Question: I would like to display a tooltip with item name when user hover over the image item. The items are shown inside a grid with scrollbar (class="itemGrid" and item itself is class="itemOnGrid").
I've tried many solutions over the internet, however I'm learning about CSS now and I could not solve my problem.
'''
<body>
<center>
<h1>TIBIA SET BUILDER</h1>
<div id='instructions'>
<p>Lorem ipsum dolor sit amet, consectetur adipiscing elit. Etiam vitae varius lorem. Sed in volutpat orci, id placerat neque. <br>
Nullam ipsum ante, maximus et scelerisque vel, auctor a elit. Nullam neque arcu, venenatis vel elit a, pharetra interdum ipsum.<br>
Aenean nisi sapien, ultricies id mollis ut, sagittis ac erat. Fusce id augue tempus, volutpat orci nec, pretium lectus. Fusce eu diam eros.
Donec hendrerit mattis eros, sed aliquam justo. Duis et fermentum sapien. Duis finibus sem vel augue facilisis ornare.</p>
</div>
<div class='container'>
<div class='menu'></div>
<div class='items'>
<input type="text" id="searchBox" placeholder="Soulstrider, Abyss Hammer, etc...">
<div class='itemGrid' id='scrollbarItems'>
<div class="itemOnGrid" itemName=Giant_Sword><a href=''><img src=Giant_Sword.gif></a><span class="tooltiptext">Giant Sword</span></div>
</div>
</div>
<div class='sets'></div>
</div>
</center>
<script src='main.js'></script>
</body>
'''
'''
body {
/*background: linear-gradient(#252526, #1e1e1e);*/
background: url(img/wp_soulwar.jpg);
height: 1000px;
align-content: center;
}
h1 {
font-size: 72px;
color: #d2b90a;
}
#instructions {
width:1588px;
height: 100px;
background-color:rgb(24,25,25,0.90);;
border:solid gray 1px;
border-radius: 2px;
padding-left: 10px;
}
p {
text-align: left;
color: white;
}
.container {
display: inline-flex;
flex-direction: row;
gap: 20px;
width:1600px;
height:600px;
background-color: transparent;
margin-top: 20px;
}
.menu {
order: 1;
width:248px;
height:598px;
background-color:rgb(24,25,25,0.90);
border:solid gray 1px;
border-radius: 2px;
}
.items {
order: 2;
width:578px;
height:573px;
background-color:rgb(24,25,25,0.9);
border:solid gray 1px;
border-radius: 2px;
padding-top: 5px;
padding-bottom: 20px;
position: relative;
}
#searchBox{
float: left;
margin-left:6px;
font-size: 15px;
color: gray;
width: 400px;
height: 20px;
background: url(img/loupe.png) no-repeat;
background-position: 3px;
padding-left: 25px;
background-color: rgb(24,25,25);
border: gray solid 1px;
}
.itemGrid {
margin-top: 6px;
display: inline-flex;
align-content: flex-start;
flex-flow: row wrap;
width:568px;
height:545px;
background:transparent;
border-radius: 2px;
overflow-y: hidden;
overflow-x: hidden;
}
.itemGrid:hover {
overflow-y: scroll;
}
.itemOnGrid{
margin-right: 3px;
border: gray solid 1px;
margin-bottom: 3px;
width: 34px;
height: 34px;
background-color: rgb(24,25,25);
opacity: 1;
display: inline-block;
position: relative;
}
/* Tooltip text */
.itemOnGrid .tooltiptext {
visibility: hidden;
width: 120px;
background-color: black;
color: #fff;
text-align: center;
padding: 5px 0;
border-radius: 6px;
bottom: 100%;
left: 50%;
margin-left: -60px;
/* Position the tooltip text - see examples below! */
position: absolute;
border: gray 1px solid;
}
.itemOnGrid .tooltiptext::after {
content: "";
position: absolute;
top: 100%; /* At the bottom of the tooltip */
left: 50%;
margin-left: -5px;
border-width: 5px;
border-style: solid;
border-color: black transparent transparent transparent;
}
/* Show the tooltip text when you mouse over the tooltip container */
.itemOnGrid:hover .tooltiptext {
visibility: visible;
z-index: 1;
}
'''
The items are added by JS, I wrote down 3 examples hard-coded.
Image of tooltip being cutted off:

Thanks in advance!
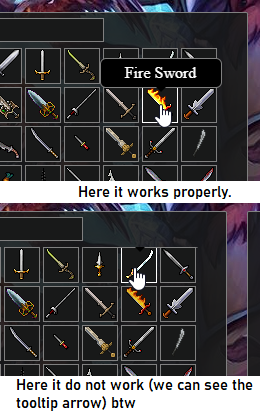
Answer: I am afraid, that in your situation you can not solve it with css alone.
Since 'overflow:hidden' cuts off everything outside of it.
You could probably remove 'position:relative' from 'itemOnGrid' class, but all your tooltips would end up in the same place - I really doubt you want to manually position all of them.
My solution is to use javascript for tooltip location(and also change its text).
I did change the placement of your elements a little, also edited the css accordingly for the new view.
The copies of the elements are just for demonstration purposes.
Now the solution is basically this function 'prepare' where I assign eventListeners to every 'itemOnGrid'. In this eventListener I read the position of the element that has been hovered and move (and change text of) the tooltip. I didn't really care about perfect location of the tooltip here, so you might want to play with it a little.
'''
function prepare(){
let items = document.getElementsByClassName('itemOnGrid');
for(let i = 0; i < items.length; i++){
items[i].addEventListener('mouseover', function(){
let tooltip = document.getElementById('tooltip');
let top = this.offsetTop;
let left = this.offsetLeft;
tooltip.style.top = top-30+'px';
tooltip.style.left = left-35+'px';
tooltip.style.display = 'block';
tooltip.innerText = this.getAttribute('itemName');
});
items[i].addEventListener('mouseout', function(){
let tooltip = document.getElementById('tooltip');
tooltip.style.display = 'none';
});
}
};
'''
'''
body {
/*background: linear-gradient(#252526, #1e1e1e);*/
background: url(img/wp_soulwar.jpg);
height: 1000px;
align-content: center;
}
h1 {
font-size: 72px;
color: #d2b90a;
}
#instructions {
width:1588px;
height: 100px;
background-color:rgb(24,25,25,0.90);;
border:solid gray 1px;
border-radius: 2px;
padding-left: 10px;
}
p {
text-align: left;
color: white;
}
.container {
display: inline-flex;
flex-direction: row;
gap: 20px;
width:1600px;
height:600px;
background-color: transparent;
margin-top: 20px;
}
.menu {
order: 1;
width:248px;
height:598px;
background-color:rgb(24,25,25,0.90);
border:solid gray 1px;
border-radius: 2px;
}
.items {
order: 2;
width:578px;
height:573px;
background-color:rgb(24,25,25,0.9);
border:solid gray 1px;
border-radius: 2px;
padding-top: 5px;
padding-bottom: 20px;
position: relative;
}
#searchBox{
float: left;
margin-left:6px;
font-size: 15px;
color: gray;
width: 400px;
height: 20px;
background: url(img/loupe.png) no-repeat;
background-position: 3px;
padding-left: 25px;
background-color: rgb(24,25,25);
border: gray solid 1px;
}
.itemGrid {
margin-top: 6px;
display: inline-flex;
align-content: flex-start;
flex-flow: row wrap;
width:568px;
height:545px;
background:transparent;
border-radius: 2px;
overflow-y: hidden;
overflow-x: hidden;
}
.itemGrid:hover {
overflow-y: scroll;
}
.itemOnGrid{
margin-right: 3px;
border: gray solid 1px;
margin-bottom: 3px;
width: 34px;
height: 34px;
background-color: rgb(24,25,25);
opacity: 1;
display: inline-block;
position: relative;
}
/* Tooltip text */
.tooltiptext {
display:none;
width: 120px;
background-color: black;
color: #fff;
text-align: center;
padding: 5px 0;
border-radius: 6px;
/* Position the tooltip text - see examples below! */
position: absolute;
border: gray 1px solid;
}
.tooltiptext::after {
content: "";
position: absolute;
top: 100%; /* At the bottom of the tooltip */
left: 50%;
margin-left: -5px;
border-width: 5px;
border-style: solid;
border-color: black transparent transparent transparent;
}
'''
'''
<body onload="prepare()">
<center>
<h1>TIBIA SET BUILDER</h1>
<div id='instructions'>
<p>Lorem ipsum dolor sit amet, consectetur adipiscing elit. Etiam vitae varius lorem. Sed in volutpat orci, id placerat neque. <br>
Nullam ipsum ante, maximus et scelerisque vel, auctor a elit. Nullam neque arcu, venenatis vel elit a, pharetra interdum ipsum.<br>
Aenean nisi sapien, ultricies id mollis ut, sagittis ac erat. Fusce id augue tempus, volutpat orci nec, pretium lectus. Fusce eu diam eros.
Donec hendrerit mattis eros, sed aliquam justo. Duis et fermentum sapien. Duis finibus sem vel augue facilisis ornare.</p>
</div>
<div class='container'>
<div class='menu'></div>
<div class='items'>
<input type="text" id="searchBox" placeholder="Soulstrider, Abyss Hammer, etc...">
<div class='itemGrid' id='scrollbarItems'>
<div class="itemOnGrid" itemName=Giant_Sword><a href=''><img src=Giant_Sword.gif></a></div>
<div class="itemOnGrid" itemName=Giant_Sword1><a href=''><img src=Giant_Sword.gif></a></div>
<div class="itemOnGrid" itemName=Giant_Sword2><a href=''><img src=Giant_Sword.gif></a></div>
<div class="itemOnGrid" itemName=Giant_Sword3><a href=''><img src=Giant_Sword.gif></a></div>
<div class="itemOnGrid" itemName=Giant_Sword4><a href=''><img src=Giant_Sword.gif></a></div>
<div class="itemOnGrid" itemName=Giant_Sword5><a href=''><img src=Giant_Sword.gif></a></div>
<div class="itemOnGrid" itemName=Giant_Sword6><a href=''><img src=Giant_Sword.gif></a></div>
<div class="itemOnGrid" itemName=Giant_Sword7><a href=''><img src=Giant_Sword.gif></a></div>
<div class="itemOnGrid" itemName=Giant_Sword><a href=''><img src=Giant_Sword.gif></a></div>
<div class="itemOnGrid" itemName=Giant_Sword1><a href=''><img src=Giant_Sword.gif></a></div>
<div class="itemOnGrid" itemName=Giant_Sword2><a href=''><img src=Giant_Sword.gif></a></div>
<div class="itemOnGrid" itemName=Giant_Sword3><a href=''><img src=Giant_Sword.gif></a></div>
<div class="itemOnGrid" itemName=Giant_Sword4><a href=''><img src=Giant_Sword.gif></a></div>
<div class="itemOnGrid" itemName=Giant_Sword5><a href=''><img src=Giant_Sword.gif></a></div>
<div class="itemOnGrid" itemName=Giant_Sword6><a href=''><img src=Giant_Sword.gif></a></div>
<div class="itemOnGrid" itemName=Giant_Sword7><a href=''><img src=Giant_Sword.gif></a></div>
</div>
<span id='tooltip' class="tooltiptext">Giant Sword</span>
</div>
<div class='sets'></div>
</div>
</center>
</body>
'''